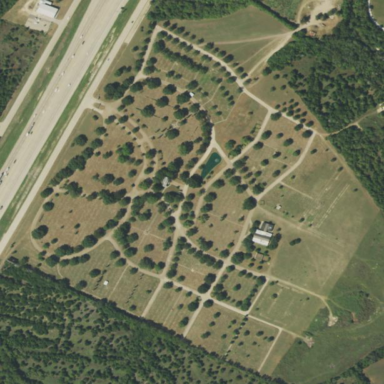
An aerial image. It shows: Cemetery.